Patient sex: M
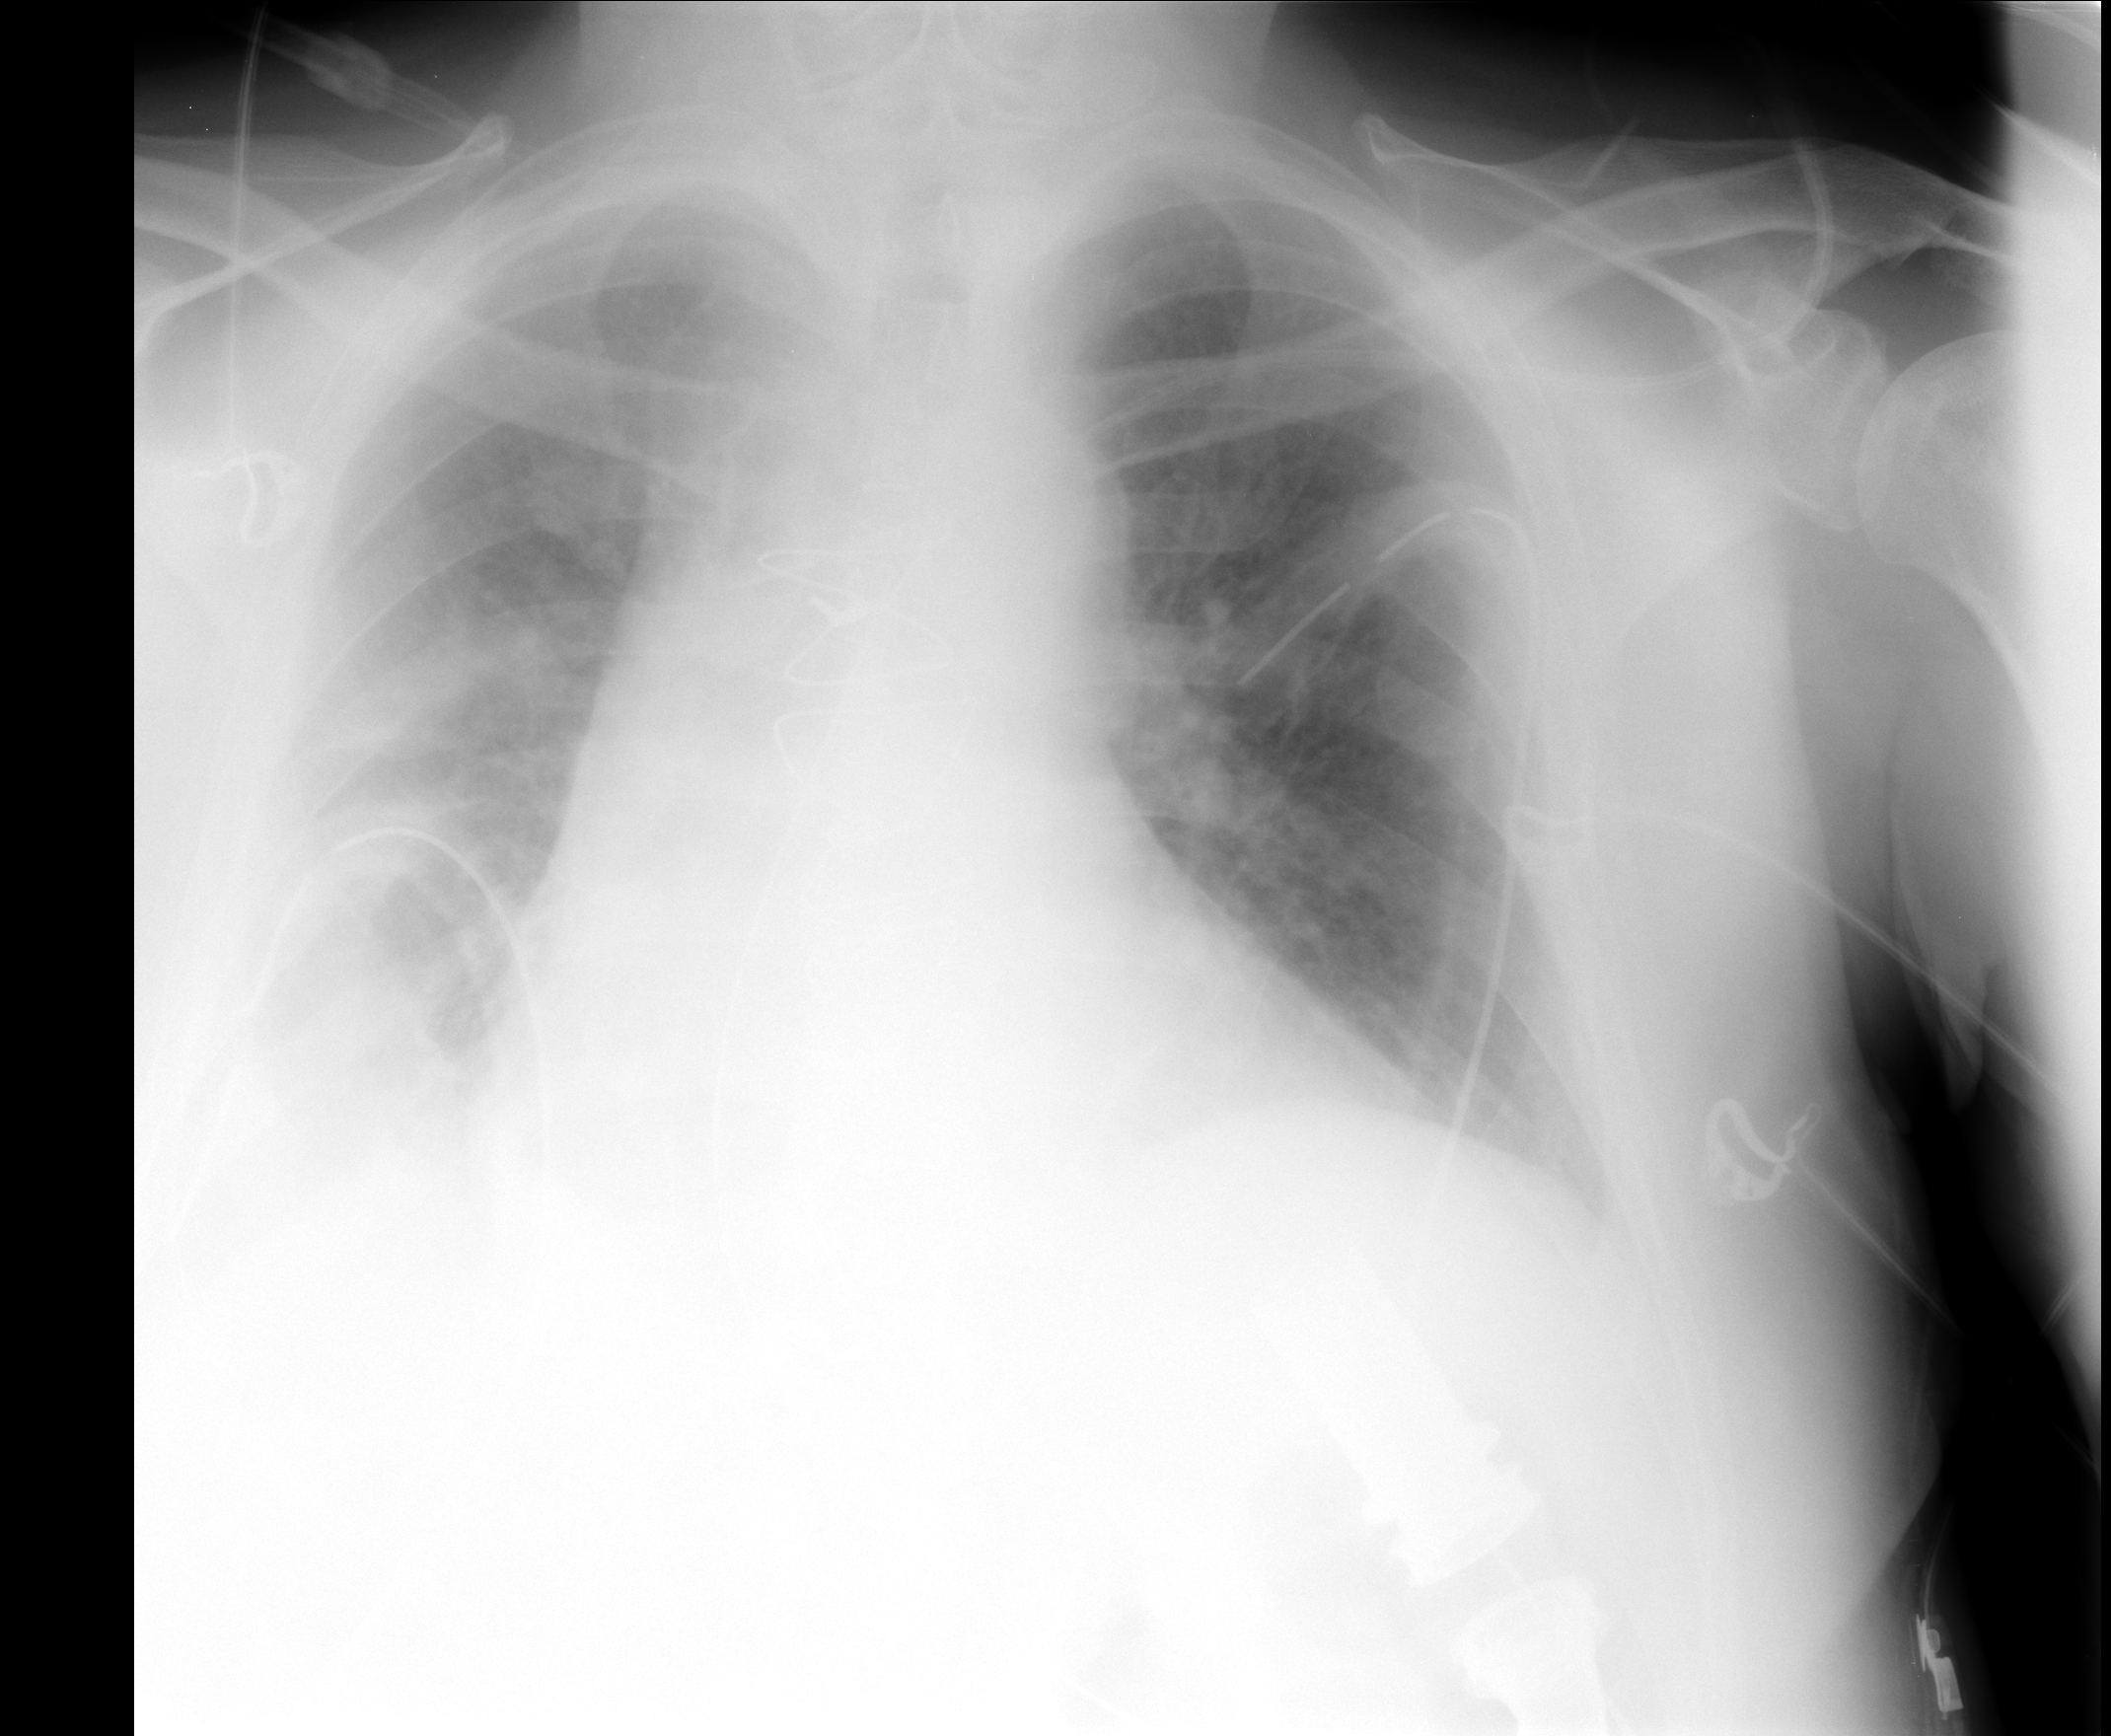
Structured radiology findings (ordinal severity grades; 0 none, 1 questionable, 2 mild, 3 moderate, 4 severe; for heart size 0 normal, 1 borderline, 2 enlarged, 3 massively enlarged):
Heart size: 2
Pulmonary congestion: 0
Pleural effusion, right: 3
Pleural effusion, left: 0
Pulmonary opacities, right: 2
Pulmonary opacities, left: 0
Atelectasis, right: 2
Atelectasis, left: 0